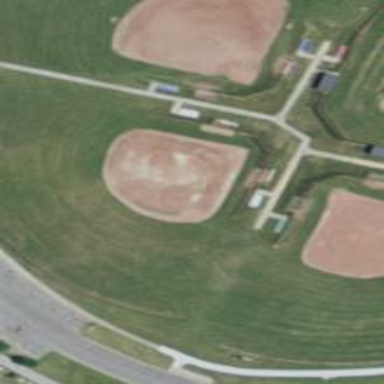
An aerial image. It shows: Baseball pitch for leisure land activities.